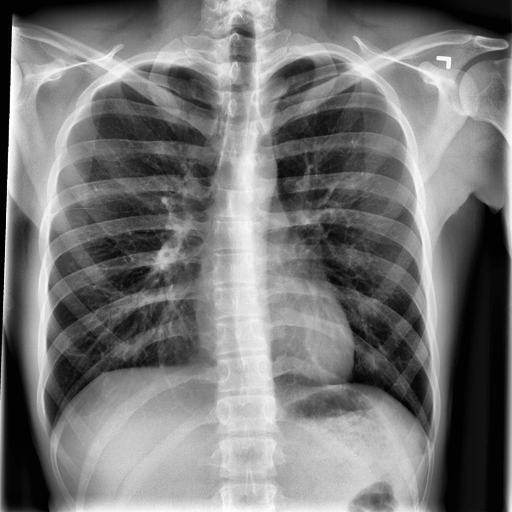
Finding: NORMAL